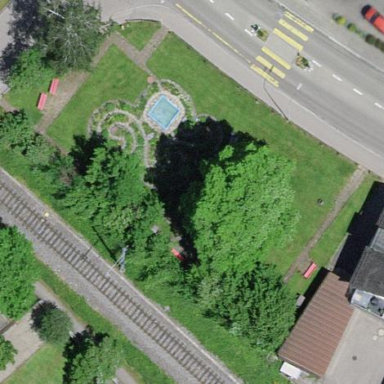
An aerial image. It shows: Lovely park for leisure and relaxation.